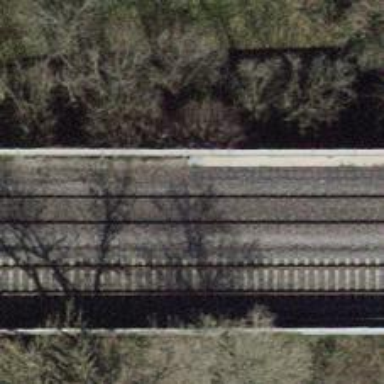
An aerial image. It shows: Bridge over single railway track.